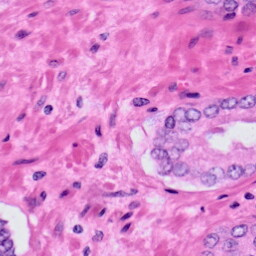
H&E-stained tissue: Prostate